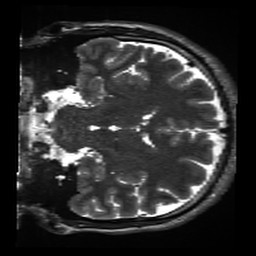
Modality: inplaneT2
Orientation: coronal
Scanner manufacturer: siemens
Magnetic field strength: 3 T
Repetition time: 11 s
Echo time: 0.059 s